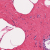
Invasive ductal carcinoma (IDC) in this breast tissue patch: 0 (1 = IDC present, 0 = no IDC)